Question: I've a custom tableview cell with a right aligned button having following constraints:
1. Trailing space from superview
2. Fixed width
3. Fixed height
4. Top space from superview

Now when I launch my view controller, this edit icon image fly and settle down at the correct location. How can I remove that animation.
NOTE: This problem is in visible only in certain cells. I've also tried deleting and re-adding the component as well.
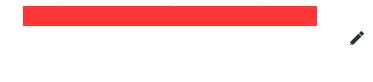
Answer: Fixed the problem by updating the frame and then calling the '[self layoutIfNeeded];'
Nothing will work if you miss '[self layoutIfNeeded];' function call after updating your frames.